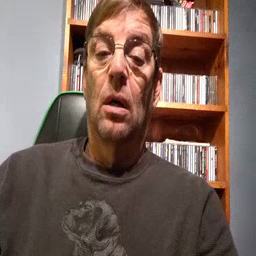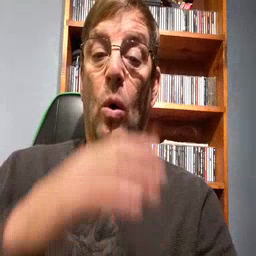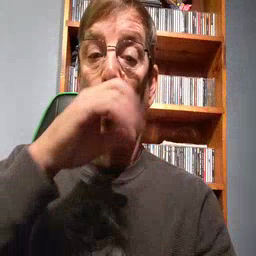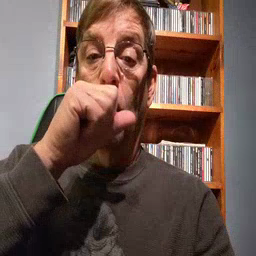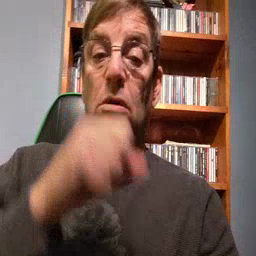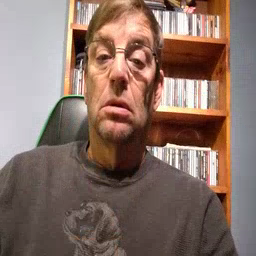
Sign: orange